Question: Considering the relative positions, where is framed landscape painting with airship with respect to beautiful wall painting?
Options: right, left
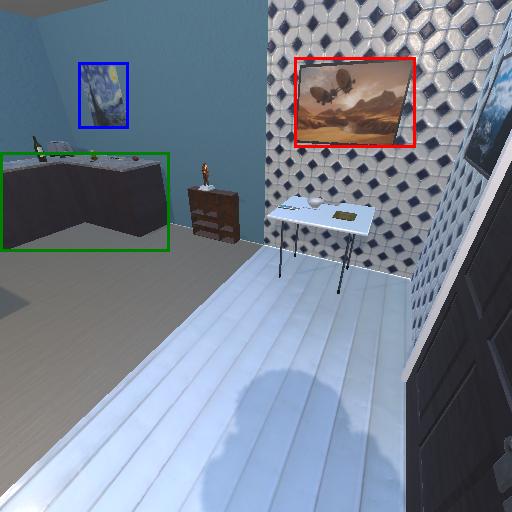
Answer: right